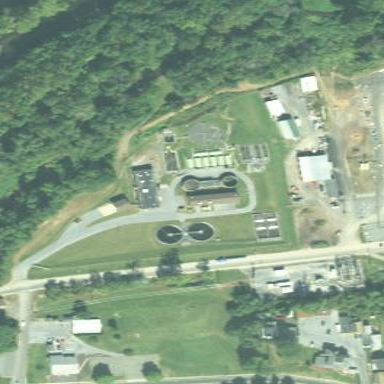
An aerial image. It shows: View of wastewater plant.